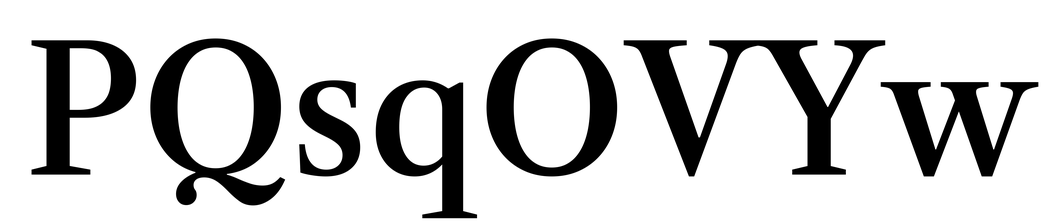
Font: LibreCaslonText_Medium